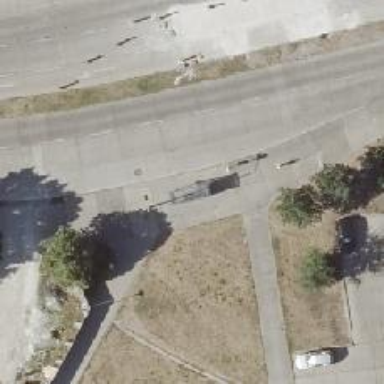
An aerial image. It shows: Footway with concrete surface.